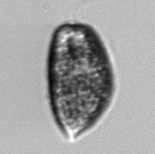
Label: Prorocentrum_micans